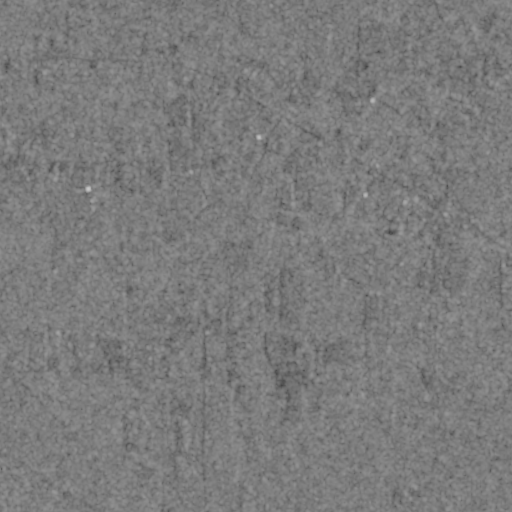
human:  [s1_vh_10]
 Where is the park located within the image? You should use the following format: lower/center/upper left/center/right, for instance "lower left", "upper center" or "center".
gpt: The park is located in the upper left of the image.
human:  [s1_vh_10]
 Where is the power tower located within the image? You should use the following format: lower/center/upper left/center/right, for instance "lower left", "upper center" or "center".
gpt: The power tower is located in the lower left of the image.
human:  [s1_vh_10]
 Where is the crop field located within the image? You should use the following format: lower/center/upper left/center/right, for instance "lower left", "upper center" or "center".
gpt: There is no crop field in the image.

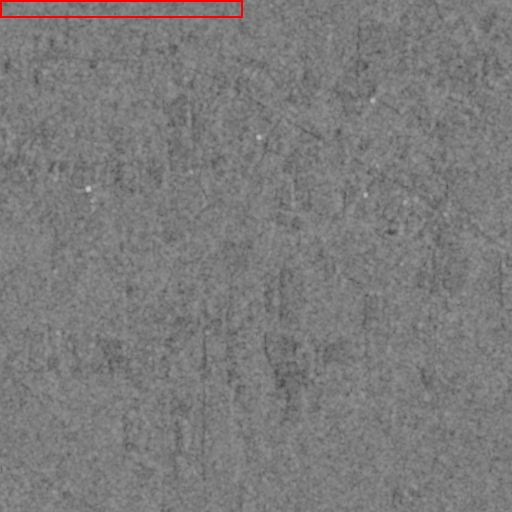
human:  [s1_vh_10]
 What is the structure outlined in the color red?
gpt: The structure outlined in red is a park.
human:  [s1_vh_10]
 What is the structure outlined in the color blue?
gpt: There is no blue outline.